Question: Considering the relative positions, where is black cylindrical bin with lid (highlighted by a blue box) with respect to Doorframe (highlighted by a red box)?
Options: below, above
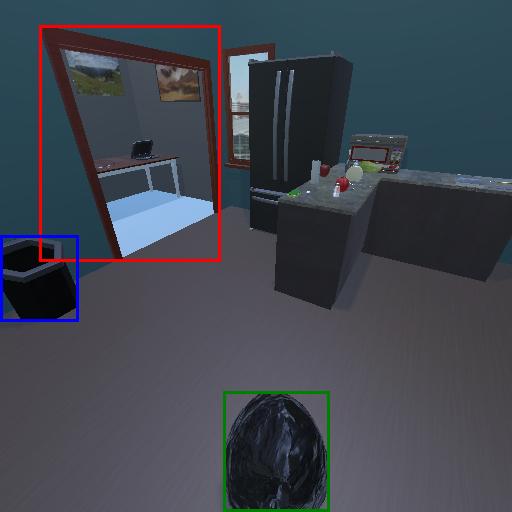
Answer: below